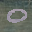
Label: 0